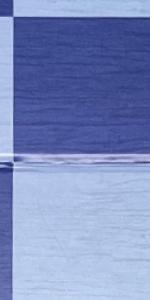
Label: Empty